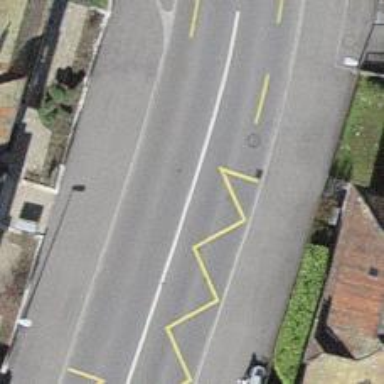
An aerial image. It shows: Bus stop with stop position for public transport.